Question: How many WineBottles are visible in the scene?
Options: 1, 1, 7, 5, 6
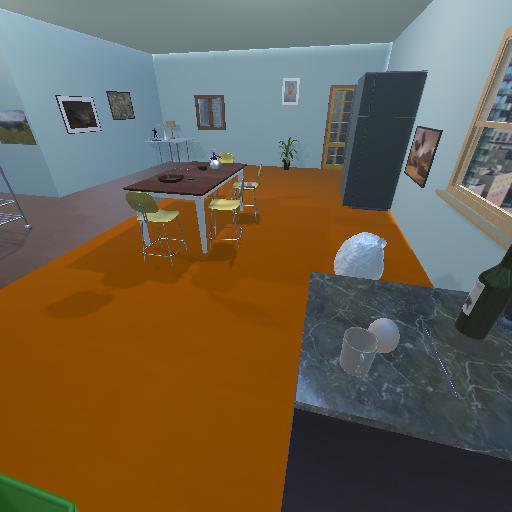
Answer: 1